Question: I'm currently working on a project which has a lot of dependencies. It is written in Objective-C with C++ libraries. It uses cross platform code with conditional compilation for different platforms in the libraries.
After the latest update I have encountered a peculiar issue with preprocessor macros with this
'''
#if defined(DEBUG)
#warning WARNING_1
#elif defined(DEBUG_gibberish)
#warning WARNING_2
#elif defined(SOMETHING)
#warning WARNING_3
#else
#warning WARNING_DEFAULT
#endif
'''
code.
In this case 'DEBUG' macro is defined in Xcode Apple LLVM 6.0 Preprocessing section
Please see the pic
So basically the problem is that #if defined() doesn't work as expected for this particular project. If I copy the same code to some clean test project it works as expected.
It also has another interesting effect, if I define 'DEBUG_gibberish' then it will be evaluated instead of else case. After performing a couple of experiments it seems that it always evaluates/uses the first true condition and then the second true condition or '#else' if there was no second true condition.
I have already tried to clean project, clean derived data, restart Xcode, reboot my mac and even voodoo dolls.
I would appreciate any thought on why this happens and how to fix it.
EDIT1: I have a hierarchy of Xcode projects in my main project. The problematic library is a subproject in my main project. If I try to build it separately it works fine. If I compile it as dependency from main project I encounter this issue.
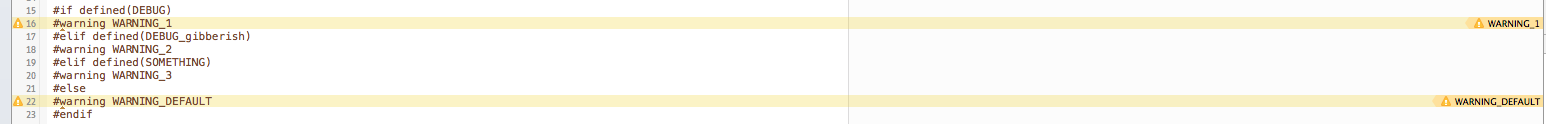
Answer: Ok, I have found the problem.
I use some of the headers from third party libraries in my project to make my own subclasses of libraries' classes.
1. I believe Xcode gives a composite representation of warnings: In my code it shows WARNING_1 after preprocessing of the header in library where DEBUG macro is defined. Then it shows WARNING_DEFAULT after preprocessing the same header in my project where DEBUG macro is not defined. But both warnings are shown as if they are in the same file.
2. By doing that it led me to conclusion that something is wrong with preprocessor or my code. Because of that I didn't think about simple thing that my project and library are built separately and my project doesn't contain needed macros.
So in the end solution was simple, I had to define needed macros in my project and then it compiled fine.